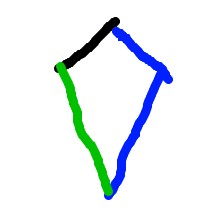
Shape: kite